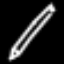
Label: pencil